Interaction volume radius: 5 \u00c5
Interaction volume height: 30 \u00c5
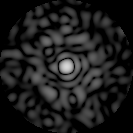
Disorder parameter: 0.8553